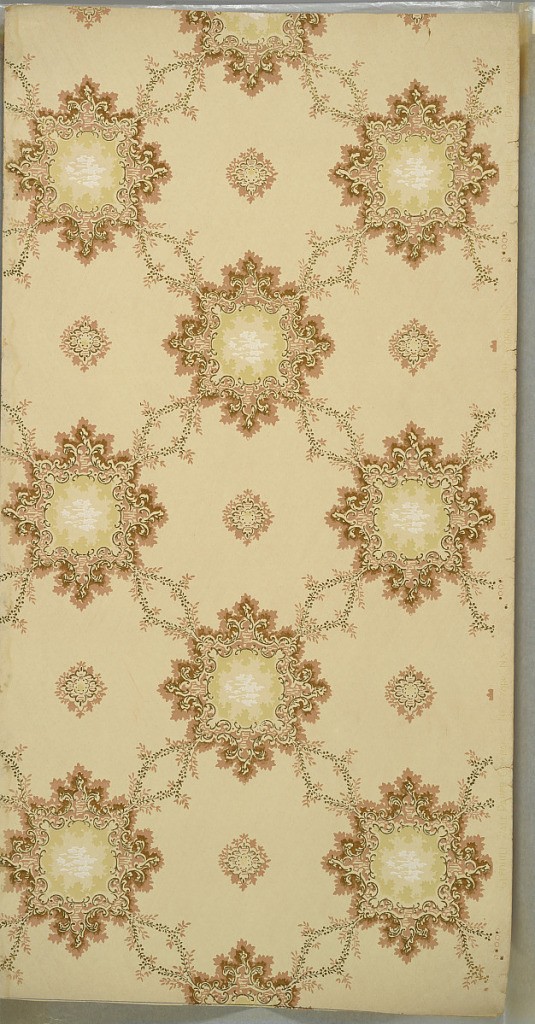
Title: Ceiling paper
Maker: Gledhill Wall Paper Co., New York, New York, founded 1900
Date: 1905–1915
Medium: Machine-printed paper, liquid mica
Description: Foliate medallions connected by lag-and-feather and floral vining with fleurons in resulting negative spaces. Ground is cream. Printed in pink, brown, tan, white, and mica gold.
Printed in selvedge: "Gledhill Wall Paper Co. New York. N. Y."